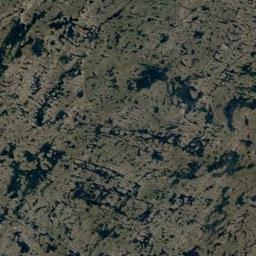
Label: wetland